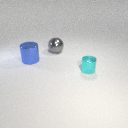
large blue metal cylinder behind small cyan metal cylinder